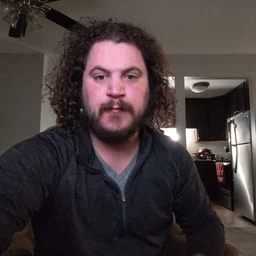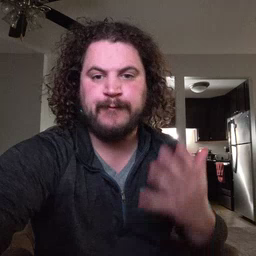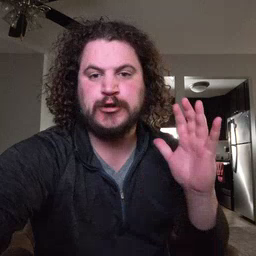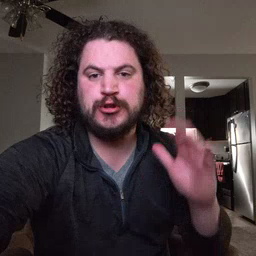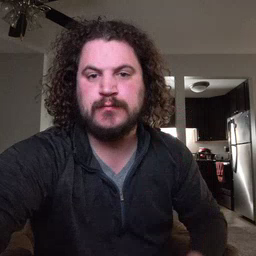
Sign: finish